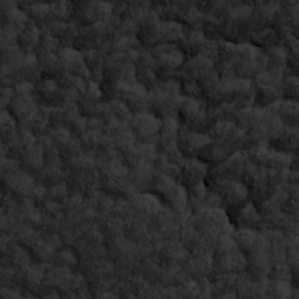
Label: non_frost